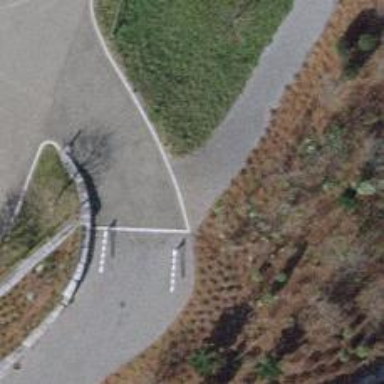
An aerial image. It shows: Path with fine gravel surface.